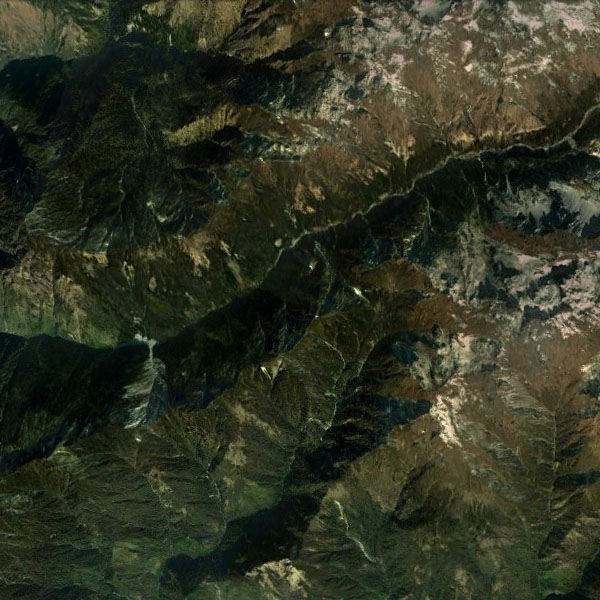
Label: Mountain